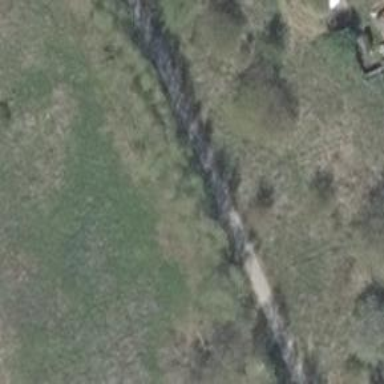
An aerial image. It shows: Compacted track with grade2 level.